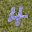
Label: 4